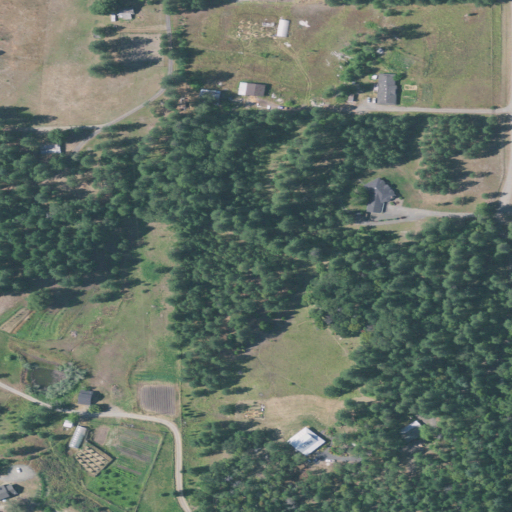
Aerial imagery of valley in Oregon named Yew Wood Gulch containing pasture, evergreen forest, open development, woody wetlands, mixed forest, shrub, low intensity development, and herbaceous wetlands